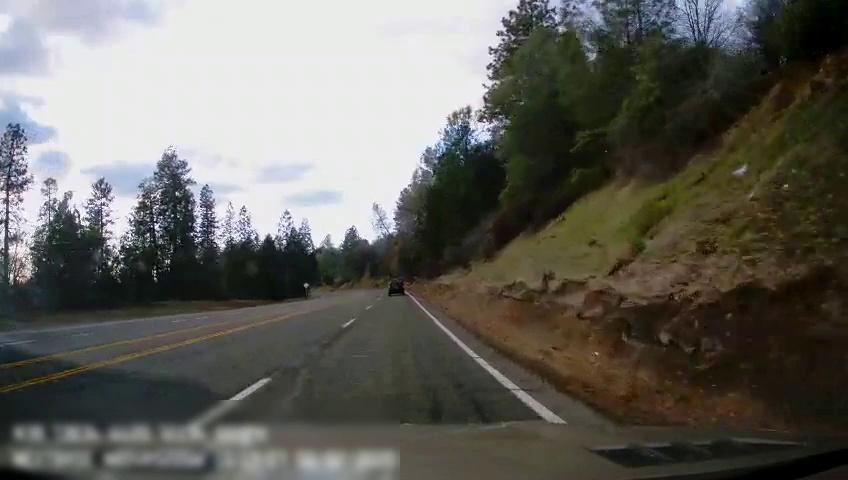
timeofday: Day
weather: Cloudy
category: Drivable Space
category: Vehicles | SUV
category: Lanes | Opposite Lane
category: Lanes | Alternate Lane
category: Lanes | Alternate Lane
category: Lanes | Current Lane
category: Lanes | Current Lane